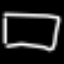
Label: square